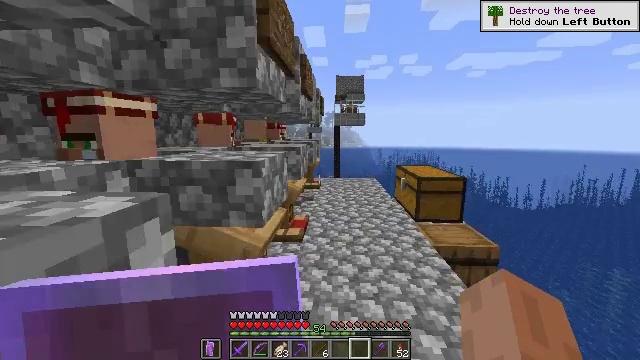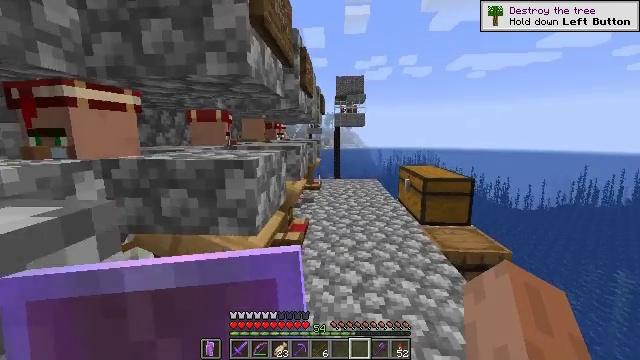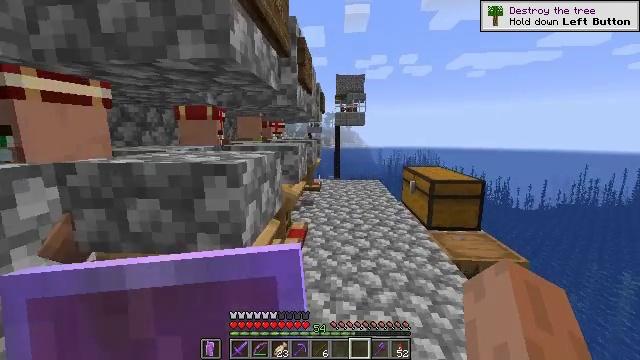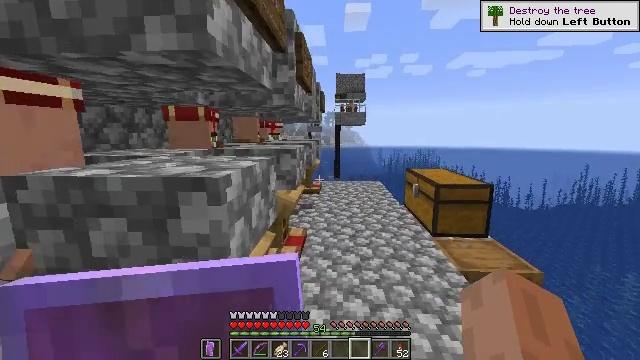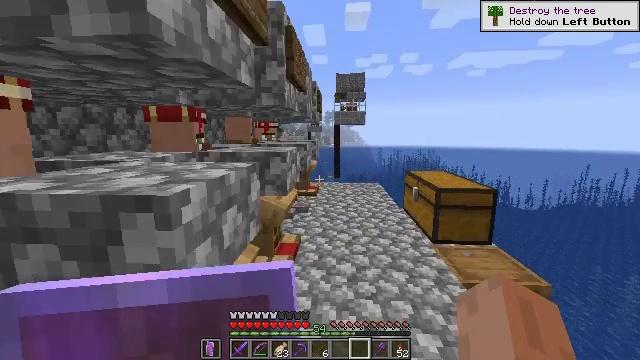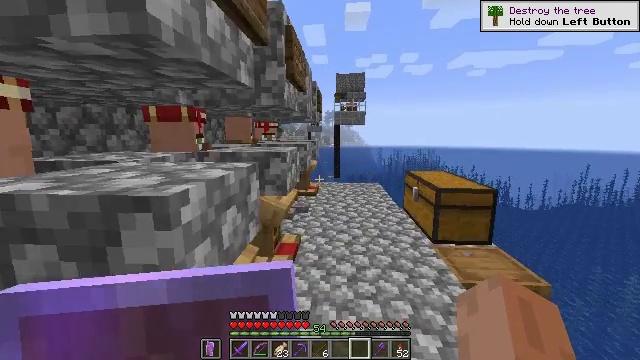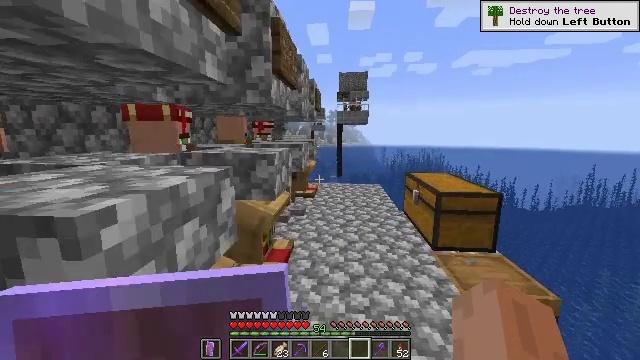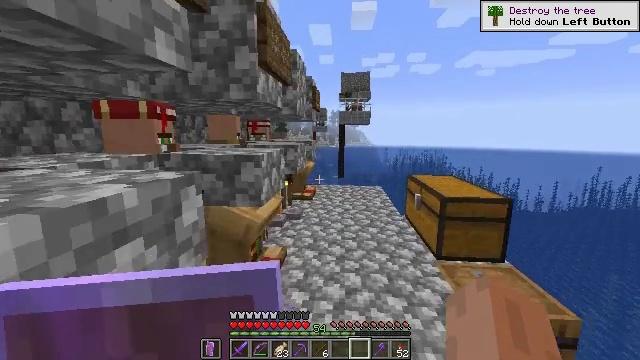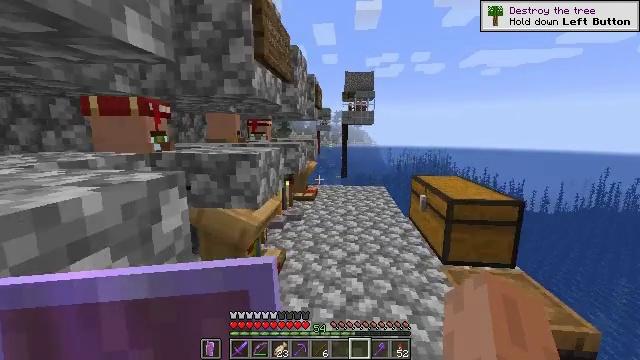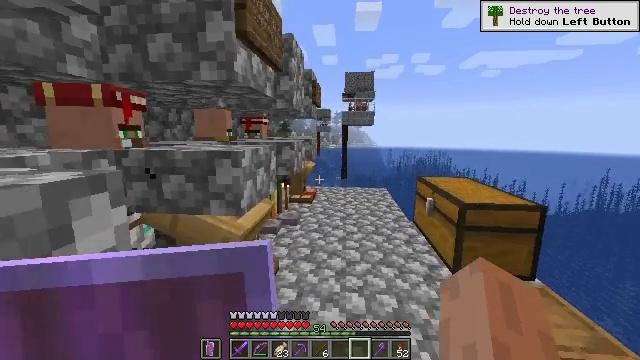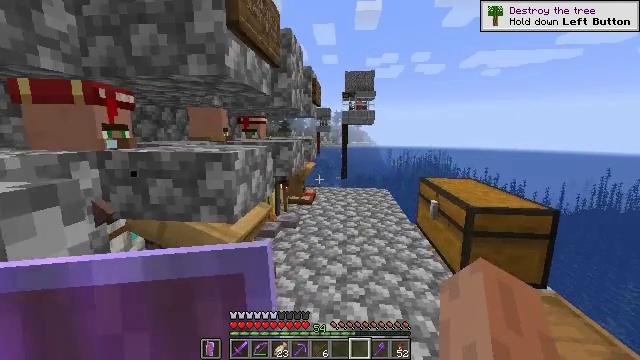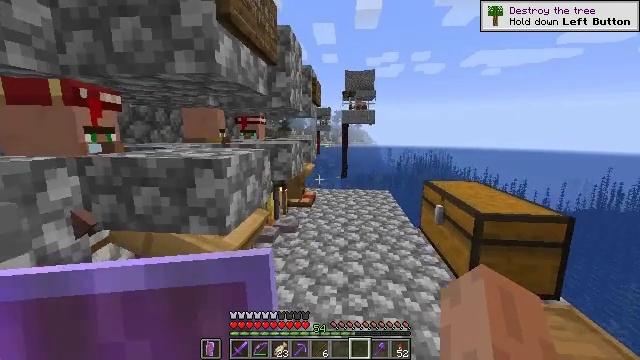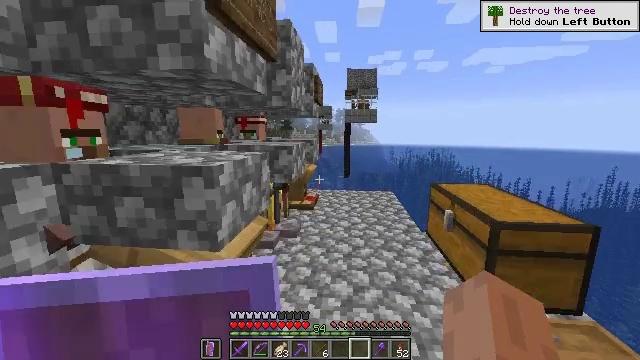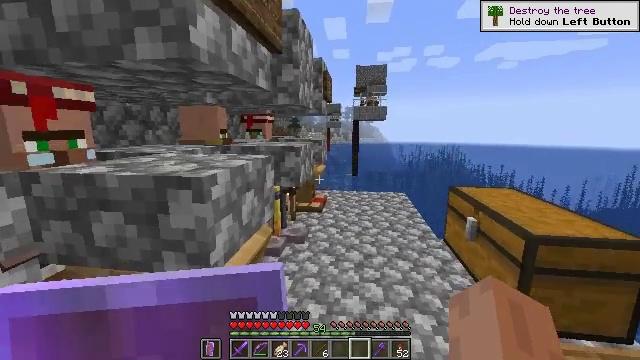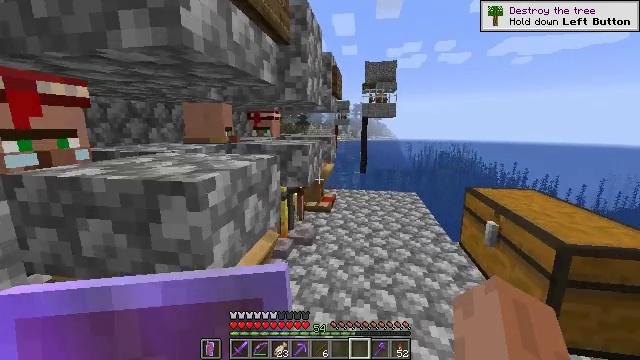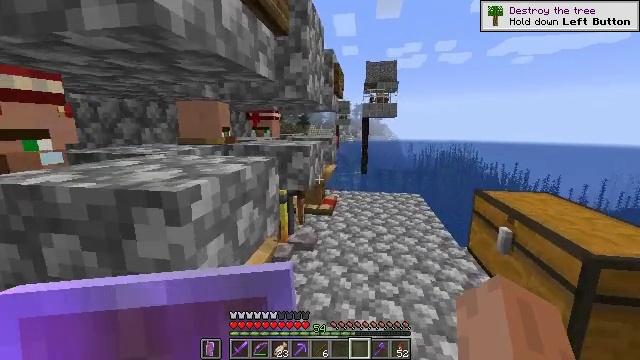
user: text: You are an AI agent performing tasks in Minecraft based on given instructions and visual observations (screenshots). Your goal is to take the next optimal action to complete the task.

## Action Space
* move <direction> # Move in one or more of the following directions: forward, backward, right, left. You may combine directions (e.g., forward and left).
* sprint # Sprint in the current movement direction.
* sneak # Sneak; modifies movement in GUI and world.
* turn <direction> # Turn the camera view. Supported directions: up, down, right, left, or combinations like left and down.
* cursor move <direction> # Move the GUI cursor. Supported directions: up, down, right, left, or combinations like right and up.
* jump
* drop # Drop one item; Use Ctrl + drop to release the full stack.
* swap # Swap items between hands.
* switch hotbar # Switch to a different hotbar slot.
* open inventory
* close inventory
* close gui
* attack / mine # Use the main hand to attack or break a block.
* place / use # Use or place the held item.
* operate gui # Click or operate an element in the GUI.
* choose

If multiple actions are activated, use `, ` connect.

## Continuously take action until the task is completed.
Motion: motion action
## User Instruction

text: Interact with the crafting table to make a lantern.
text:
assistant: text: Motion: move forward
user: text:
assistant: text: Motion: move forward
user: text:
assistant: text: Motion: move forward
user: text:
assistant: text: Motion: move forward and move right
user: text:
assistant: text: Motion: move forward and move right
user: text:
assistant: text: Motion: move forward
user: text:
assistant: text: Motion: move forward
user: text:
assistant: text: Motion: move forward
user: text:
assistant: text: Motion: move forward
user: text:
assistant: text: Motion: move forward
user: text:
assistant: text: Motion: move forward
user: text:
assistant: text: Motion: move forward
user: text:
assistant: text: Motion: move forward, turn left
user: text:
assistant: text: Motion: move forward, turn left
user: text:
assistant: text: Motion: move forward
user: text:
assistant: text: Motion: move forward and move right
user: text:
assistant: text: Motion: move forward and move right, turn left
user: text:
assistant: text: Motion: move forward and move right, turn left and down
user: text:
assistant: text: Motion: move forward and move right, turn left and down
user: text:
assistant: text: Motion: move forward, turn left
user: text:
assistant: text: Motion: move forward, turn left
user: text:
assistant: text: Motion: move forward
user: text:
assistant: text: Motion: move forward
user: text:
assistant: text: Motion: move forward and move right
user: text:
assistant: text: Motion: move forward and move right
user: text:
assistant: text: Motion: move forward and move right, turn left
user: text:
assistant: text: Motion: move forward and move right, turn left
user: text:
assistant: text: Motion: move forward, turn left
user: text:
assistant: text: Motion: move forward, turn left
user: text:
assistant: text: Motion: move forward